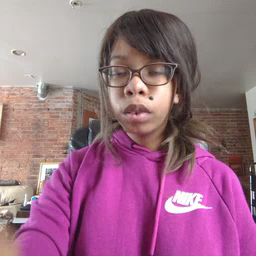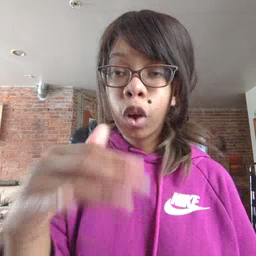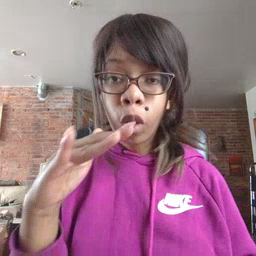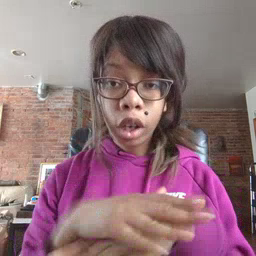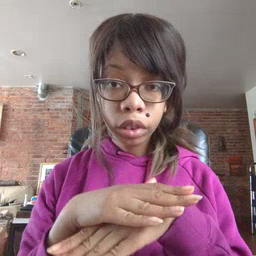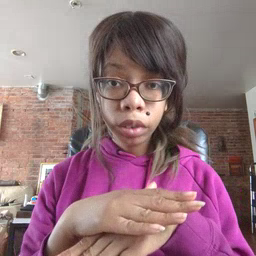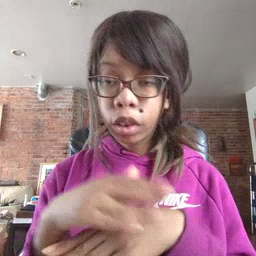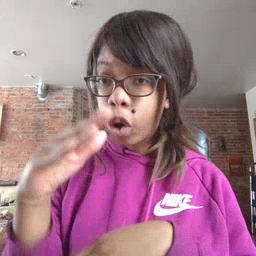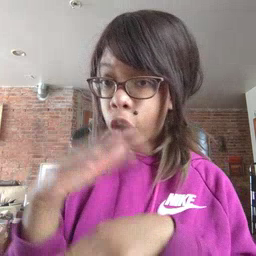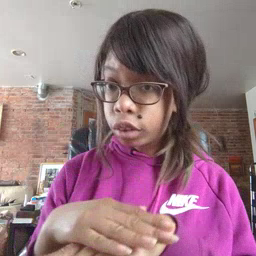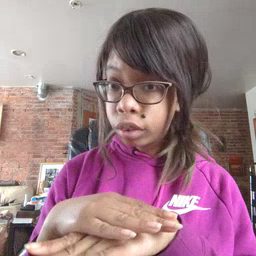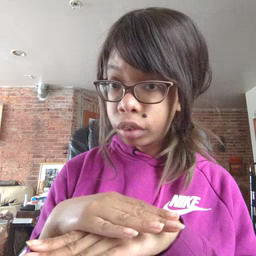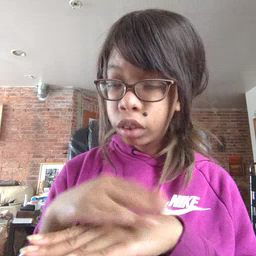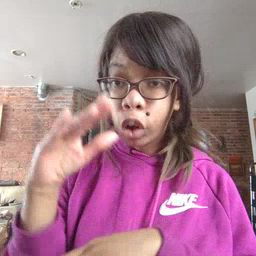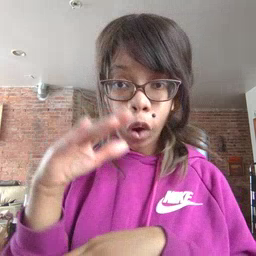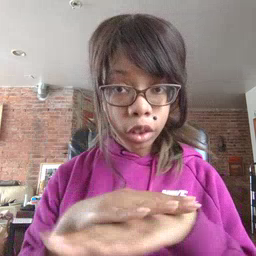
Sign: on